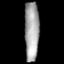
Tissue: lung
Cell type: Endothelial cells
Senescence score: 0.5515
Nuclear area (px): 850
Mean DAPI intensity: 164.694